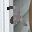
Label: 2